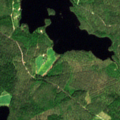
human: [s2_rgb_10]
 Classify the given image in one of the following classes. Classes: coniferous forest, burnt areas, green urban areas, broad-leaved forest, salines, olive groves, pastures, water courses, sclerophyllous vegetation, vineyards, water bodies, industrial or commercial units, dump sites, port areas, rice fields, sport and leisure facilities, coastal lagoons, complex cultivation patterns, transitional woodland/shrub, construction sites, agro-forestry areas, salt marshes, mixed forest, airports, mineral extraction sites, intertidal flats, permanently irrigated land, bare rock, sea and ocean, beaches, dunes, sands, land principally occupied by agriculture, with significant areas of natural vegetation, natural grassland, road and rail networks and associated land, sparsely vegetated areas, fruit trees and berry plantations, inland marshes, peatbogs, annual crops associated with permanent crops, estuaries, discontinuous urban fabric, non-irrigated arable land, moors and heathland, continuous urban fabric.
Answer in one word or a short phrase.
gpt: coniferous forest, mixed forest, water bodies